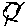
Label: sun